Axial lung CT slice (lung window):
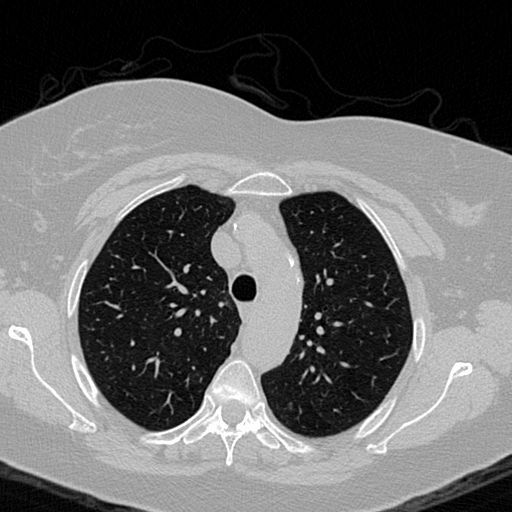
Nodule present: no